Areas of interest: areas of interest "Library"
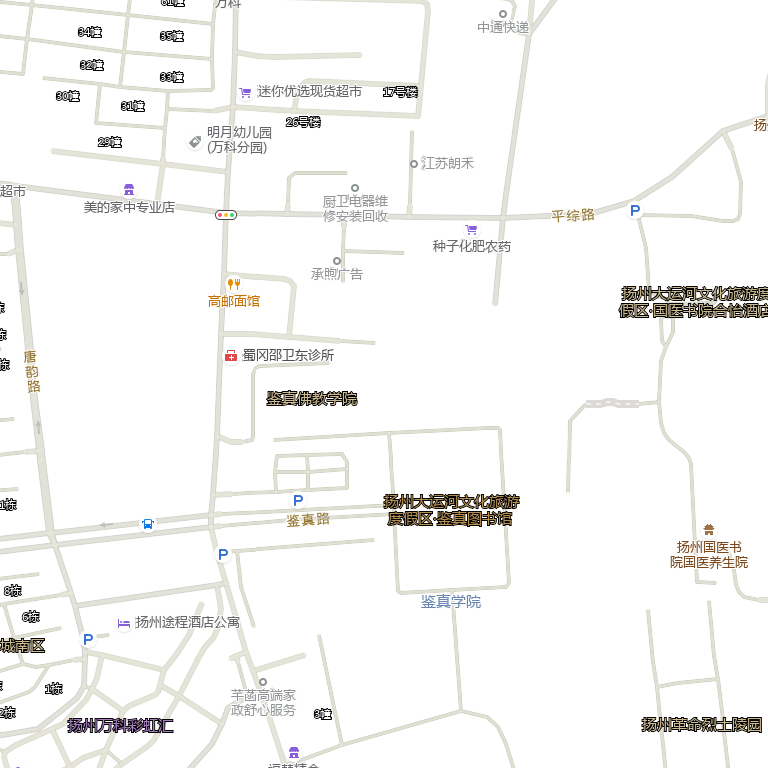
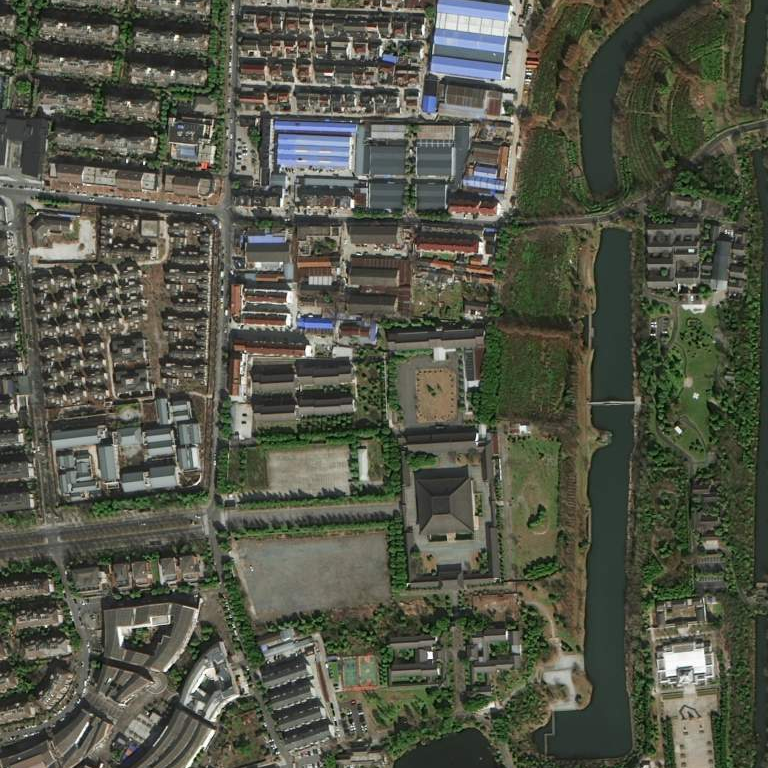